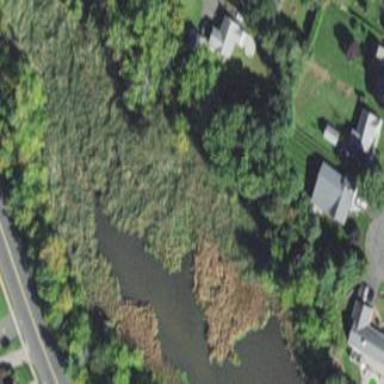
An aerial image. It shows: Marsh wetland.